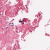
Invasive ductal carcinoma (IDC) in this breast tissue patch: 0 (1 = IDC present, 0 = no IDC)